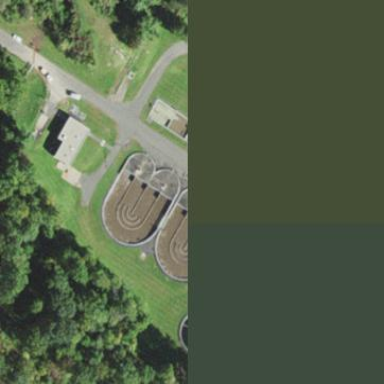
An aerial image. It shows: View of wastewater plant.